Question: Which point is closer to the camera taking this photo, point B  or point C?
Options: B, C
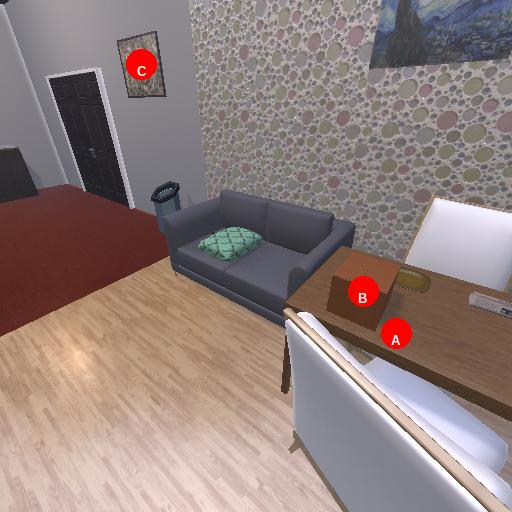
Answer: B